Question: I want to be able to break on postmessage in Chrome Developer Tools, but it appears there's no such option:

Is it possible to conveniently break on postmessage without specifically searching the line in source code?
Edit: Someone suggested the question is a duplicate of this post: <URL>
The answer features Firebug extension, however, Firebug is no longer available (<URL>
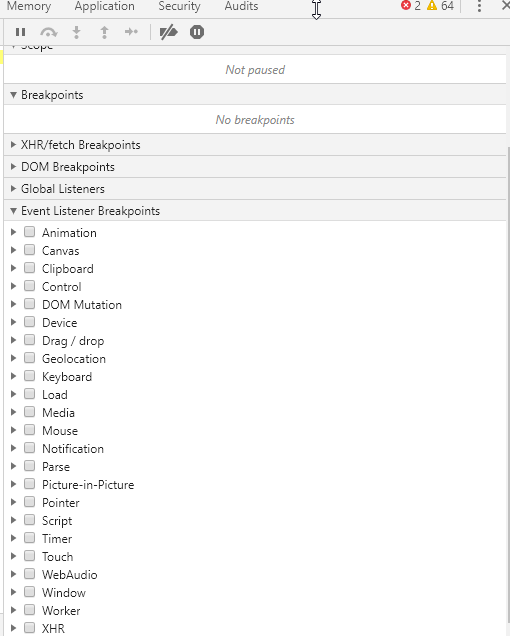
Answer: If you are using the Browser's console, you can run 'debug(window.postMessage' there to make the execution stop when the next postMessage call is made.